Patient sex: M
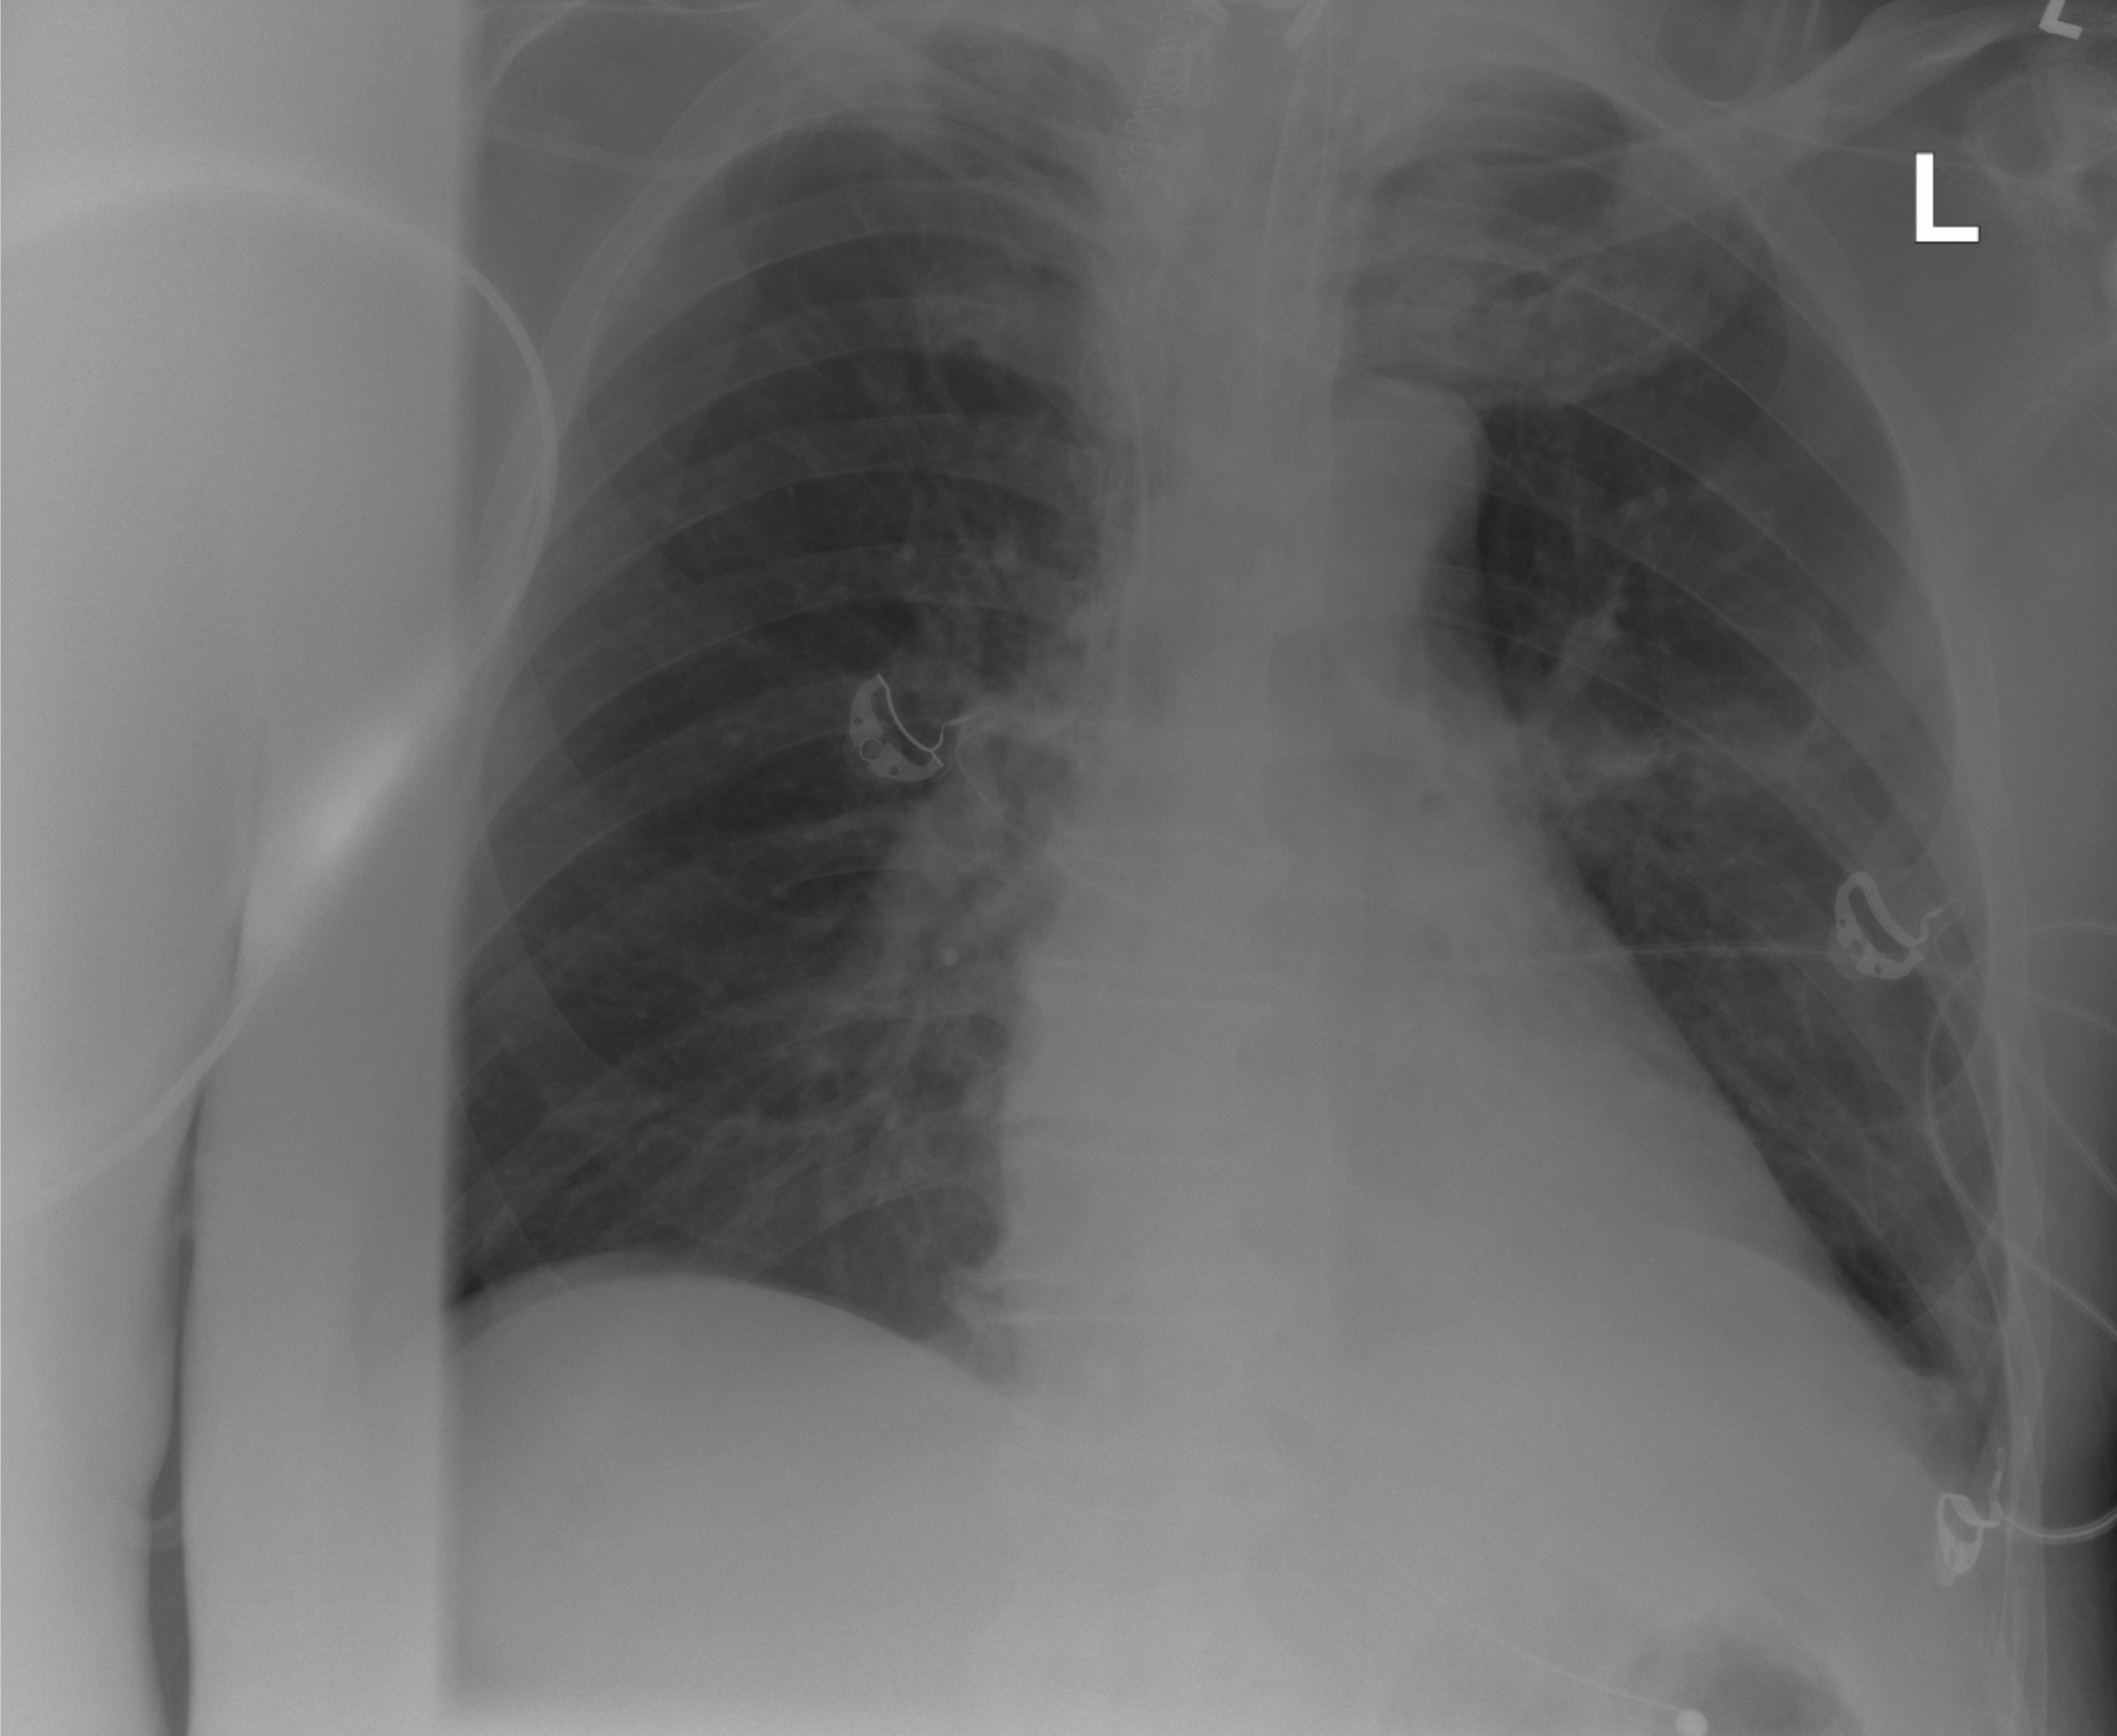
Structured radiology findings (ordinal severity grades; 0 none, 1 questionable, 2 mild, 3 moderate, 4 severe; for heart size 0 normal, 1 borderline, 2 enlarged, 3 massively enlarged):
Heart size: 0
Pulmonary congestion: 0
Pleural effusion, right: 0
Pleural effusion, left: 1
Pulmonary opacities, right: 0
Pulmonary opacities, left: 1
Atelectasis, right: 0
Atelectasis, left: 2